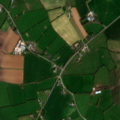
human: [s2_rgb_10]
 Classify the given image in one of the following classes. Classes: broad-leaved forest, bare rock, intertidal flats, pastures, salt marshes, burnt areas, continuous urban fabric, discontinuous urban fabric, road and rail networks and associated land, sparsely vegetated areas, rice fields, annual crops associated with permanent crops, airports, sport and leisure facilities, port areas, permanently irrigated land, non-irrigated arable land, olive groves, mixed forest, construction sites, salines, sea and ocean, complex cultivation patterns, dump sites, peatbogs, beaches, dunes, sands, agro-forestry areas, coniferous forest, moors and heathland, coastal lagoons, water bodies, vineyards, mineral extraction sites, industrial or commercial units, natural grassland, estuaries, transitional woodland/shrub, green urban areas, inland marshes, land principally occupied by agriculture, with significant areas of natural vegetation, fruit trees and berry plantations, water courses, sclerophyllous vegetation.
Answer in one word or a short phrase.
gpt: non-irrigated arable land, pastures